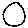
Label: circle